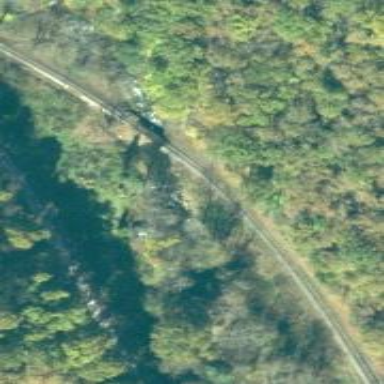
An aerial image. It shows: Preserved railway bridge.